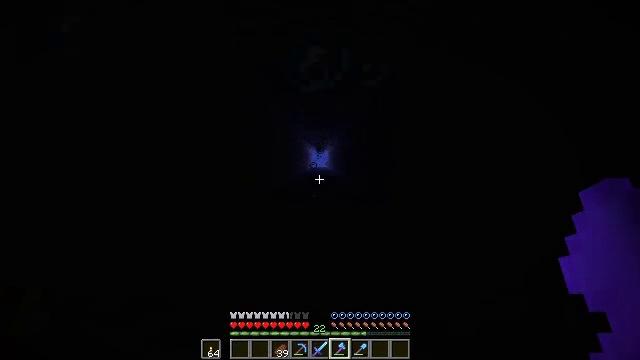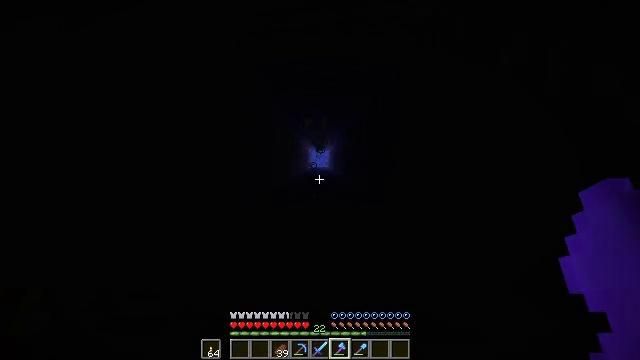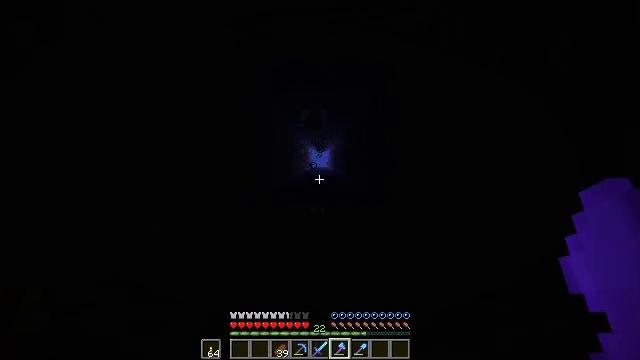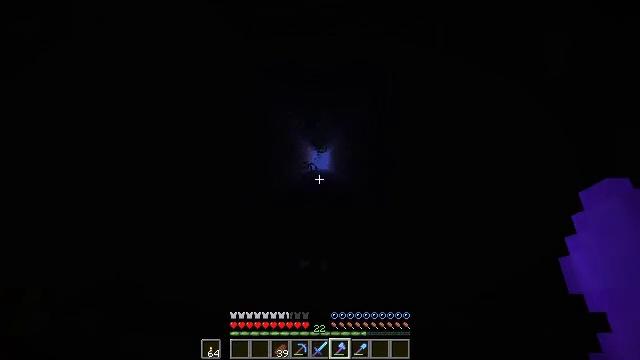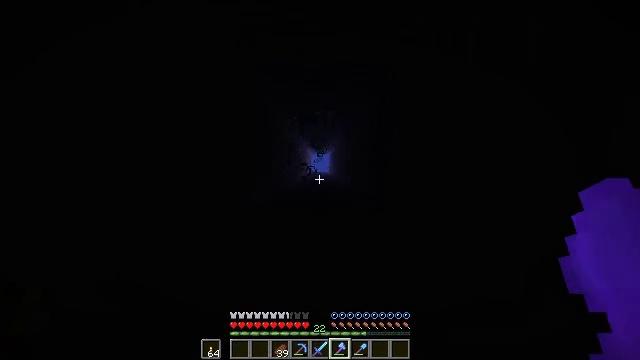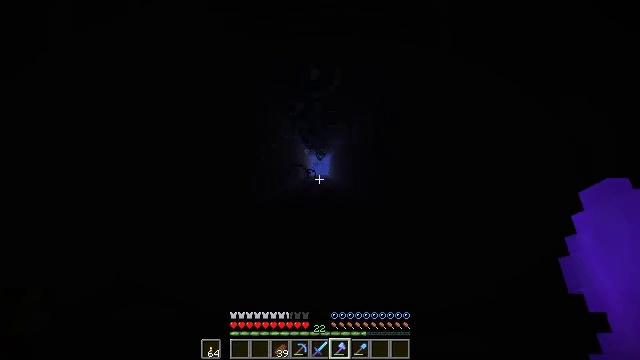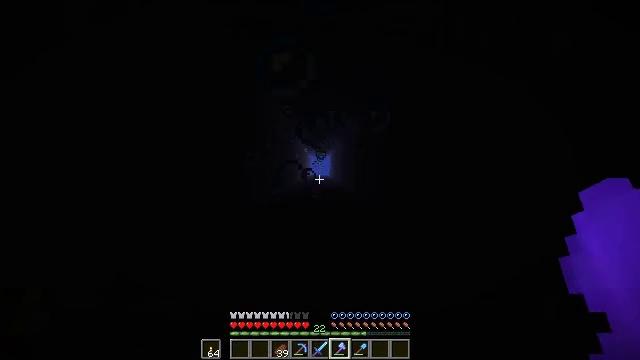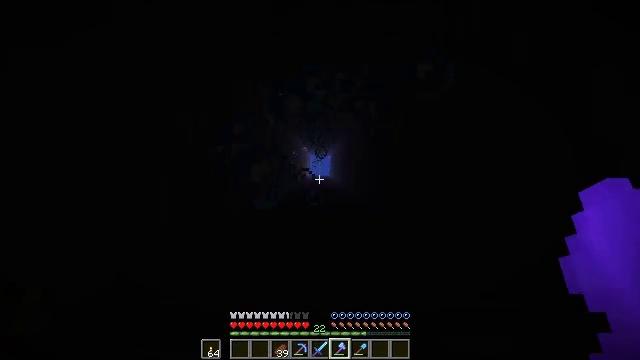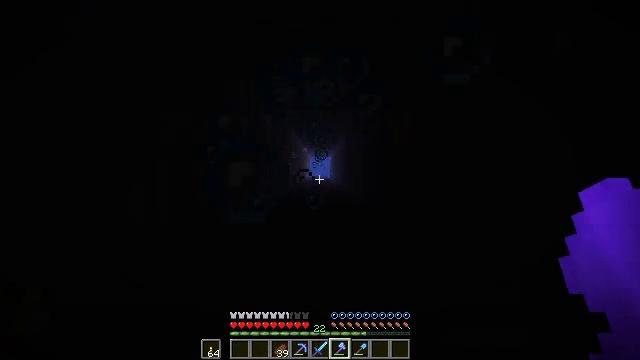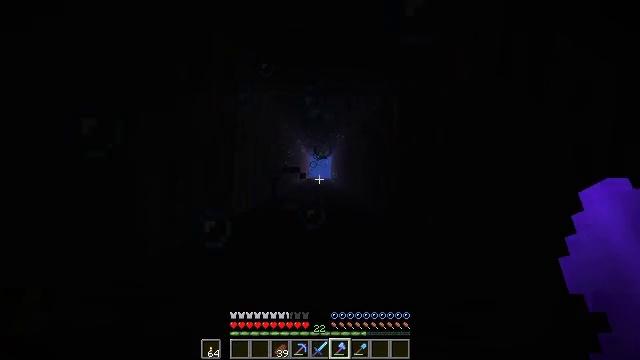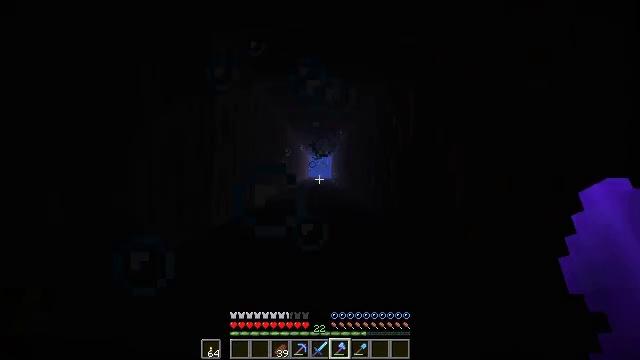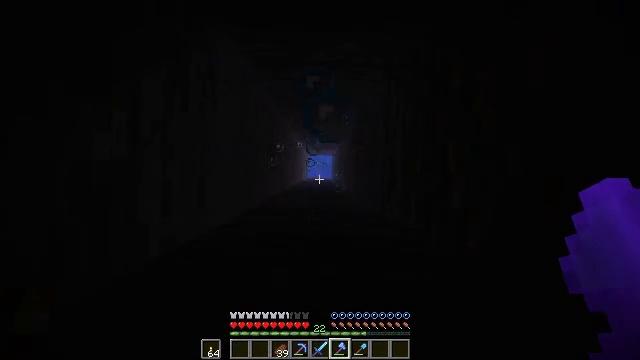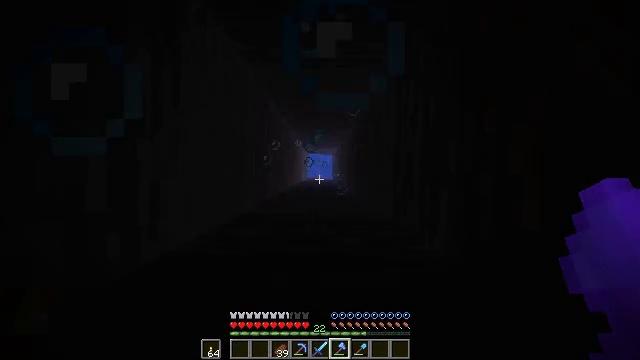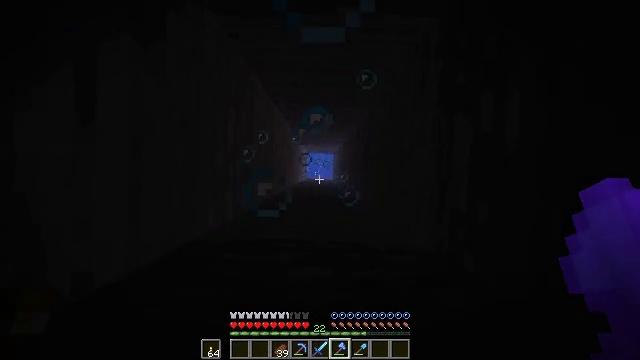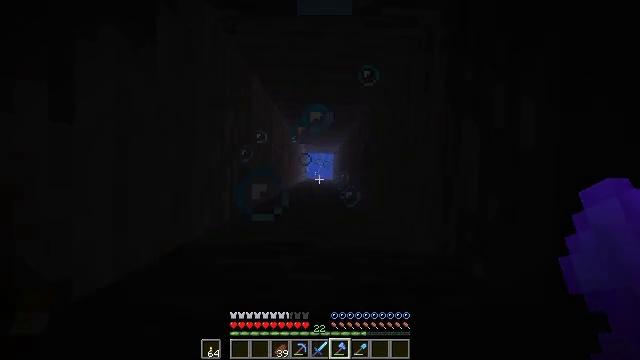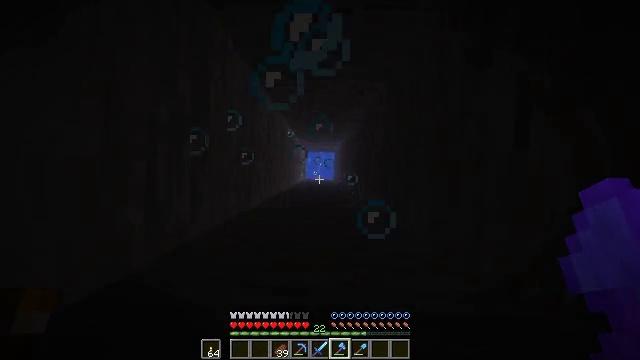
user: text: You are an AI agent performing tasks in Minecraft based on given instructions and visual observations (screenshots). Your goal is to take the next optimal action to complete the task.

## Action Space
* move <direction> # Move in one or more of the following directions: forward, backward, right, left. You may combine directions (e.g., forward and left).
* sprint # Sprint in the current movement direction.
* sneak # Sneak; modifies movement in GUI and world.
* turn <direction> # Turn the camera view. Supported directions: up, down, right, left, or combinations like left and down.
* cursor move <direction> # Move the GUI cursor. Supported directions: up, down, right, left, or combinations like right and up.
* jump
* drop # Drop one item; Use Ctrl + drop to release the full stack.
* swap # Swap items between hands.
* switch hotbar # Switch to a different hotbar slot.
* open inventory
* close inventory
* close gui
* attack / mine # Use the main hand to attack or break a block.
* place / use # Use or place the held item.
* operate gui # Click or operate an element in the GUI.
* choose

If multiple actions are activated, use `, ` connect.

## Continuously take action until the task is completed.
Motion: motion action
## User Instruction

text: Mine a chest to move it.
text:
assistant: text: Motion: no_op
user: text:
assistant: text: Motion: no_op
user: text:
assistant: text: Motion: no_op
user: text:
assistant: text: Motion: no_op
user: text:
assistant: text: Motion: no_op
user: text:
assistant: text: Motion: no_op
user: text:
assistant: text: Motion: no_op
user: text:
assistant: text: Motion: no_op
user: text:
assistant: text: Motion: no_op
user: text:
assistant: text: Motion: no_op
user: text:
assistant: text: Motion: no_op
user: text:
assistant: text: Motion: no_op
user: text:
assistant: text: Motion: no_op
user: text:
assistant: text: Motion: no_op
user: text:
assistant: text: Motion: no_op
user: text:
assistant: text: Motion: no_op
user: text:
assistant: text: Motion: no_op
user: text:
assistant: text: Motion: no_op
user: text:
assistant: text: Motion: no_op
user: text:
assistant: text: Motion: no_op
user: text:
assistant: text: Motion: no_op
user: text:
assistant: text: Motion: no_op
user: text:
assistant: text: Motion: no_op
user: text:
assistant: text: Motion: no_op
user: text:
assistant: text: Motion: no_op
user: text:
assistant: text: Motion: no_op
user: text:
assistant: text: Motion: no_op
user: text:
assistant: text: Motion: no_op
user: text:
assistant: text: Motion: no_op
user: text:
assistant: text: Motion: no_op